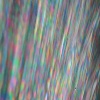
Label: sunburn